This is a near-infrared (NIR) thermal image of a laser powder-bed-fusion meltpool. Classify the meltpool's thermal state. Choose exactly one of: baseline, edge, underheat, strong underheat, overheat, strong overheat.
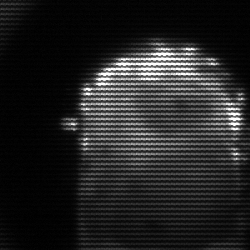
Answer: baseline